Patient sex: M
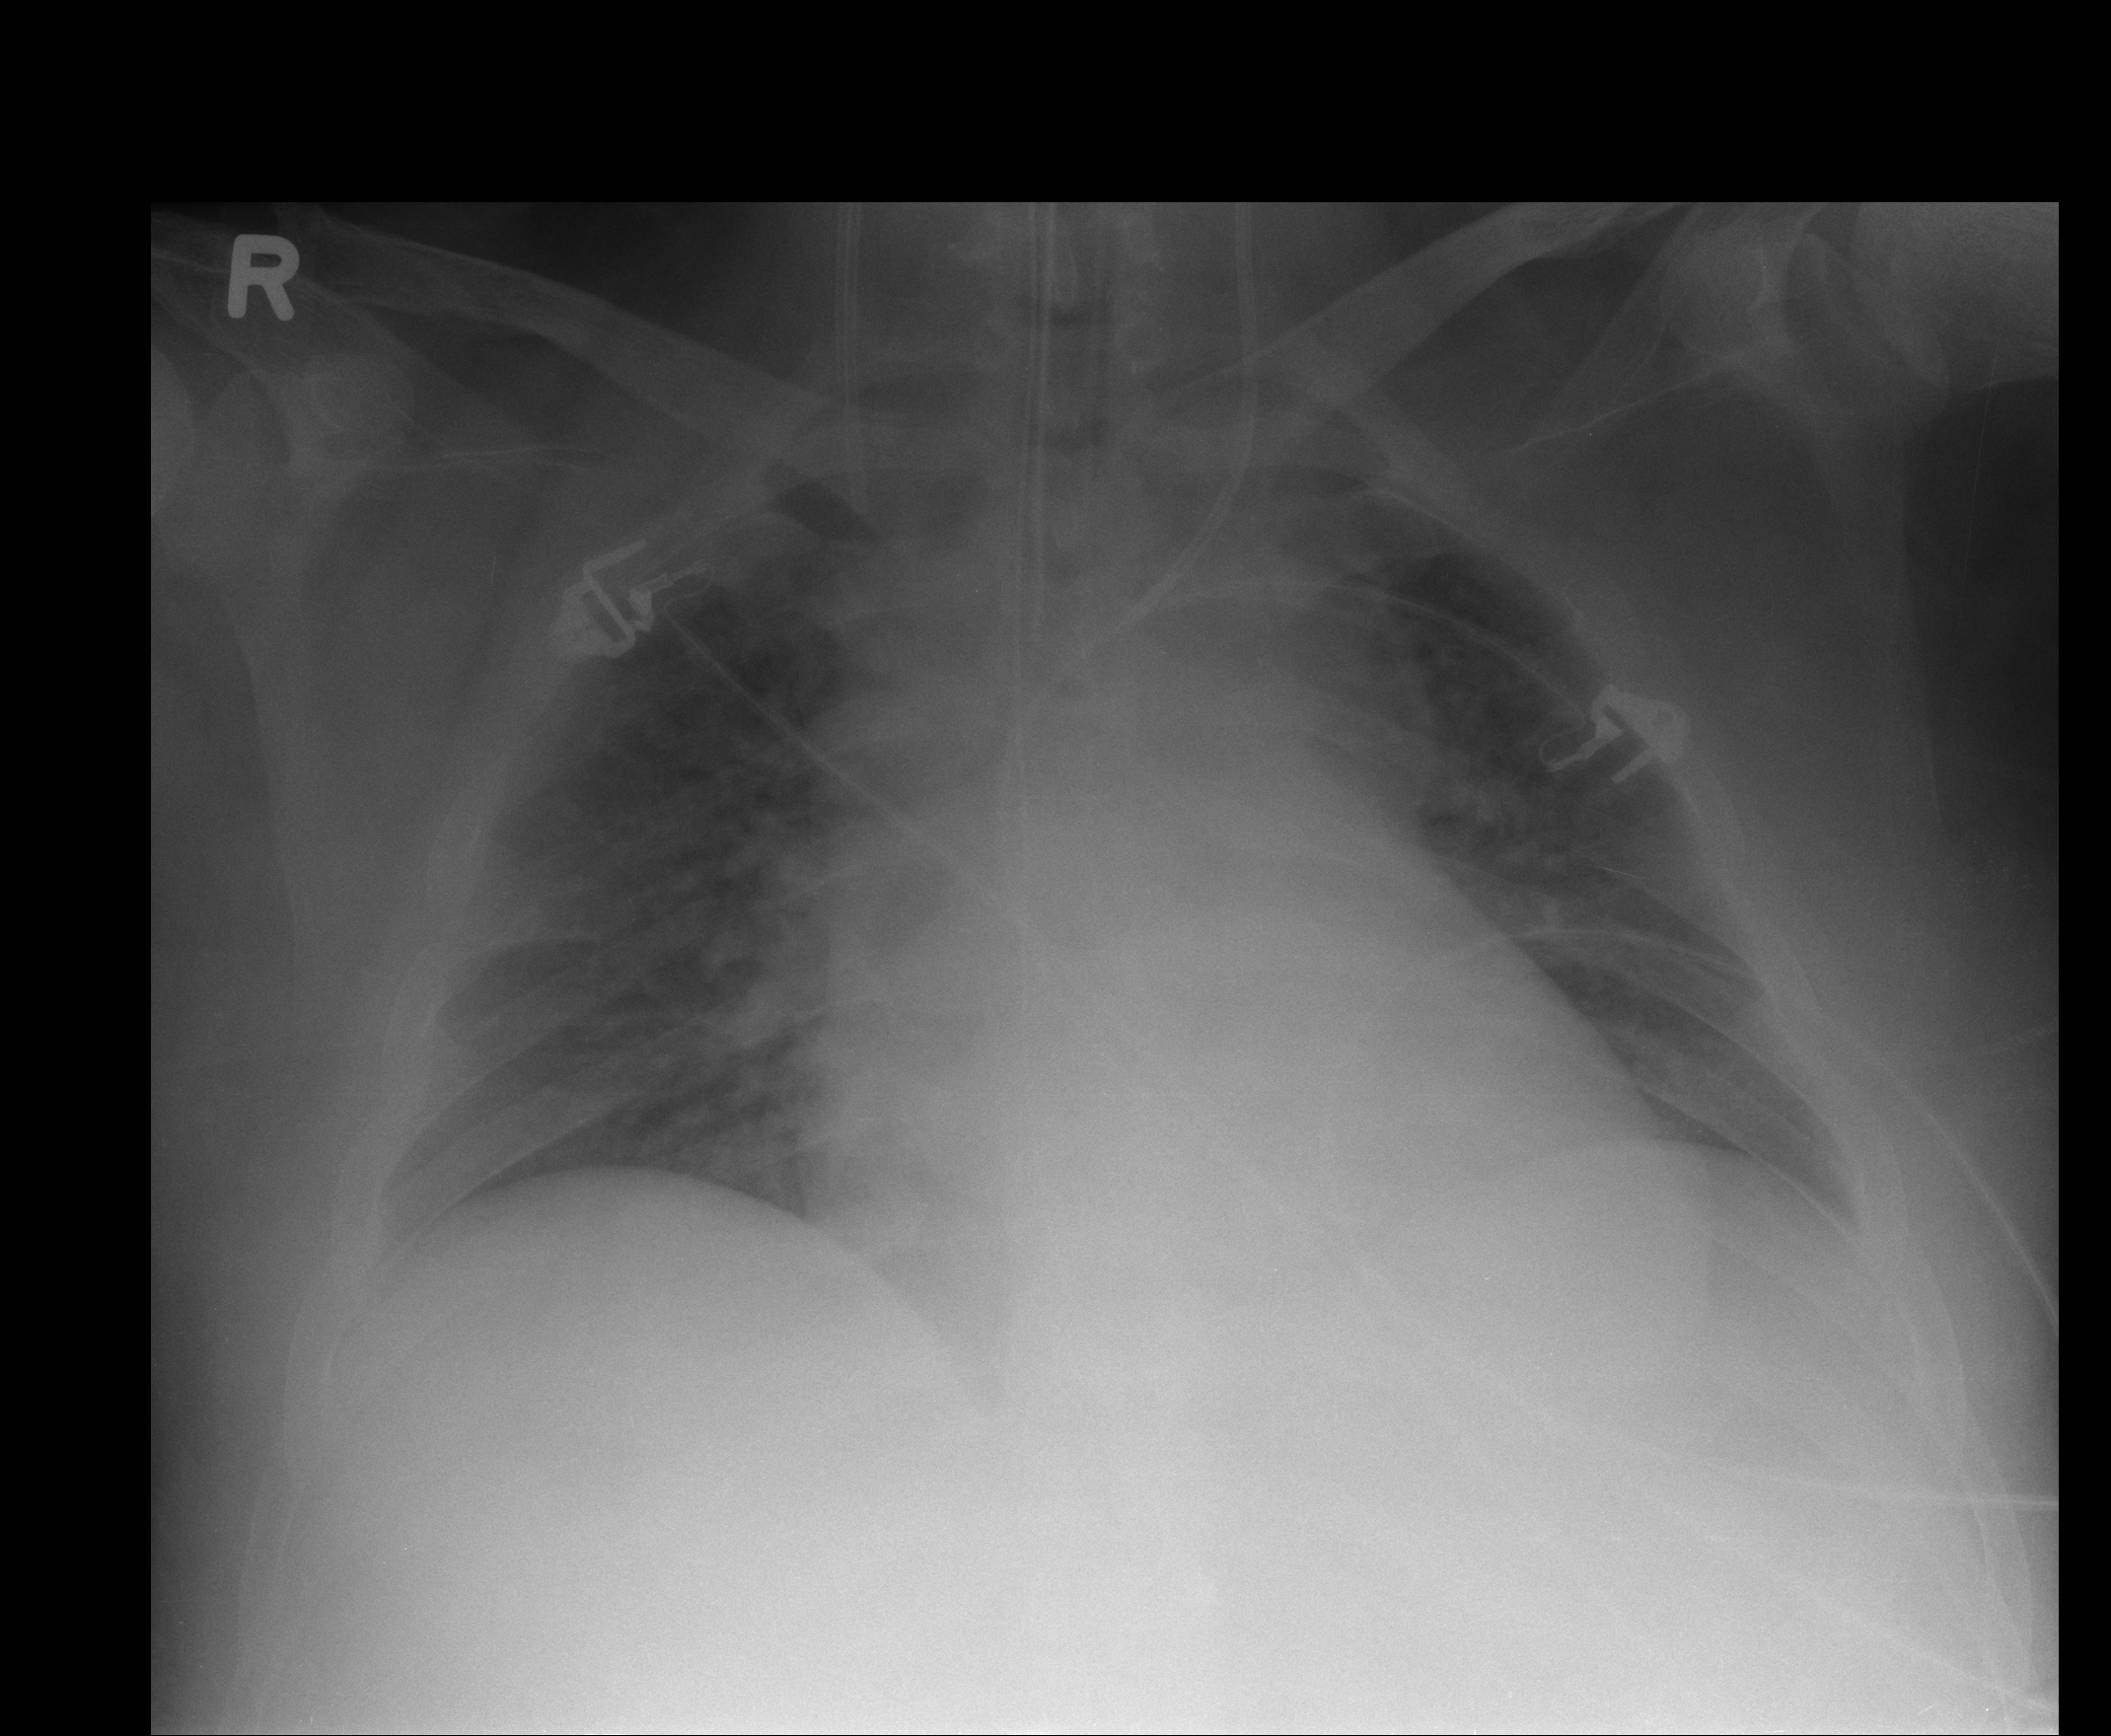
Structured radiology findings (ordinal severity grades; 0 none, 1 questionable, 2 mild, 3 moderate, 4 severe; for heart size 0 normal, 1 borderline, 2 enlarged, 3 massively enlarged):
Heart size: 2
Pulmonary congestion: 2
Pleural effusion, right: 0
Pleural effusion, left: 0
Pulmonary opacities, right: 0
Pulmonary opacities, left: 0
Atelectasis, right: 1
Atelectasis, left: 0